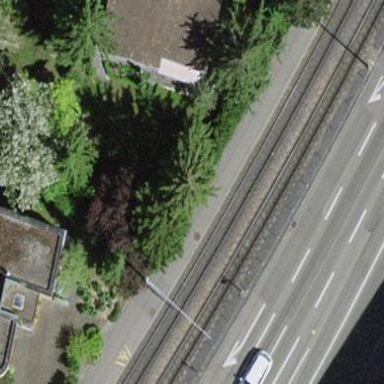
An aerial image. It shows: Platform at the railway station with shelter for public transport.